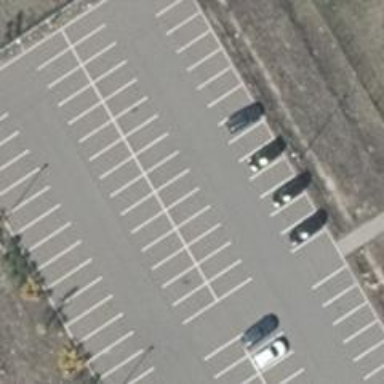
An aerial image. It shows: Parking aisle designated as service road.